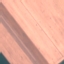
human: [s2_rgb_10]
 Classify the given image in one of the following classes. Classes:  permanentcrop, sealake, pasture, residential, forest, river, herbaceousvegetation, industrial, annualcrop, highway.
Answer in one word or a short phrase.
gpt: AnnualCrop